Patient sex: M
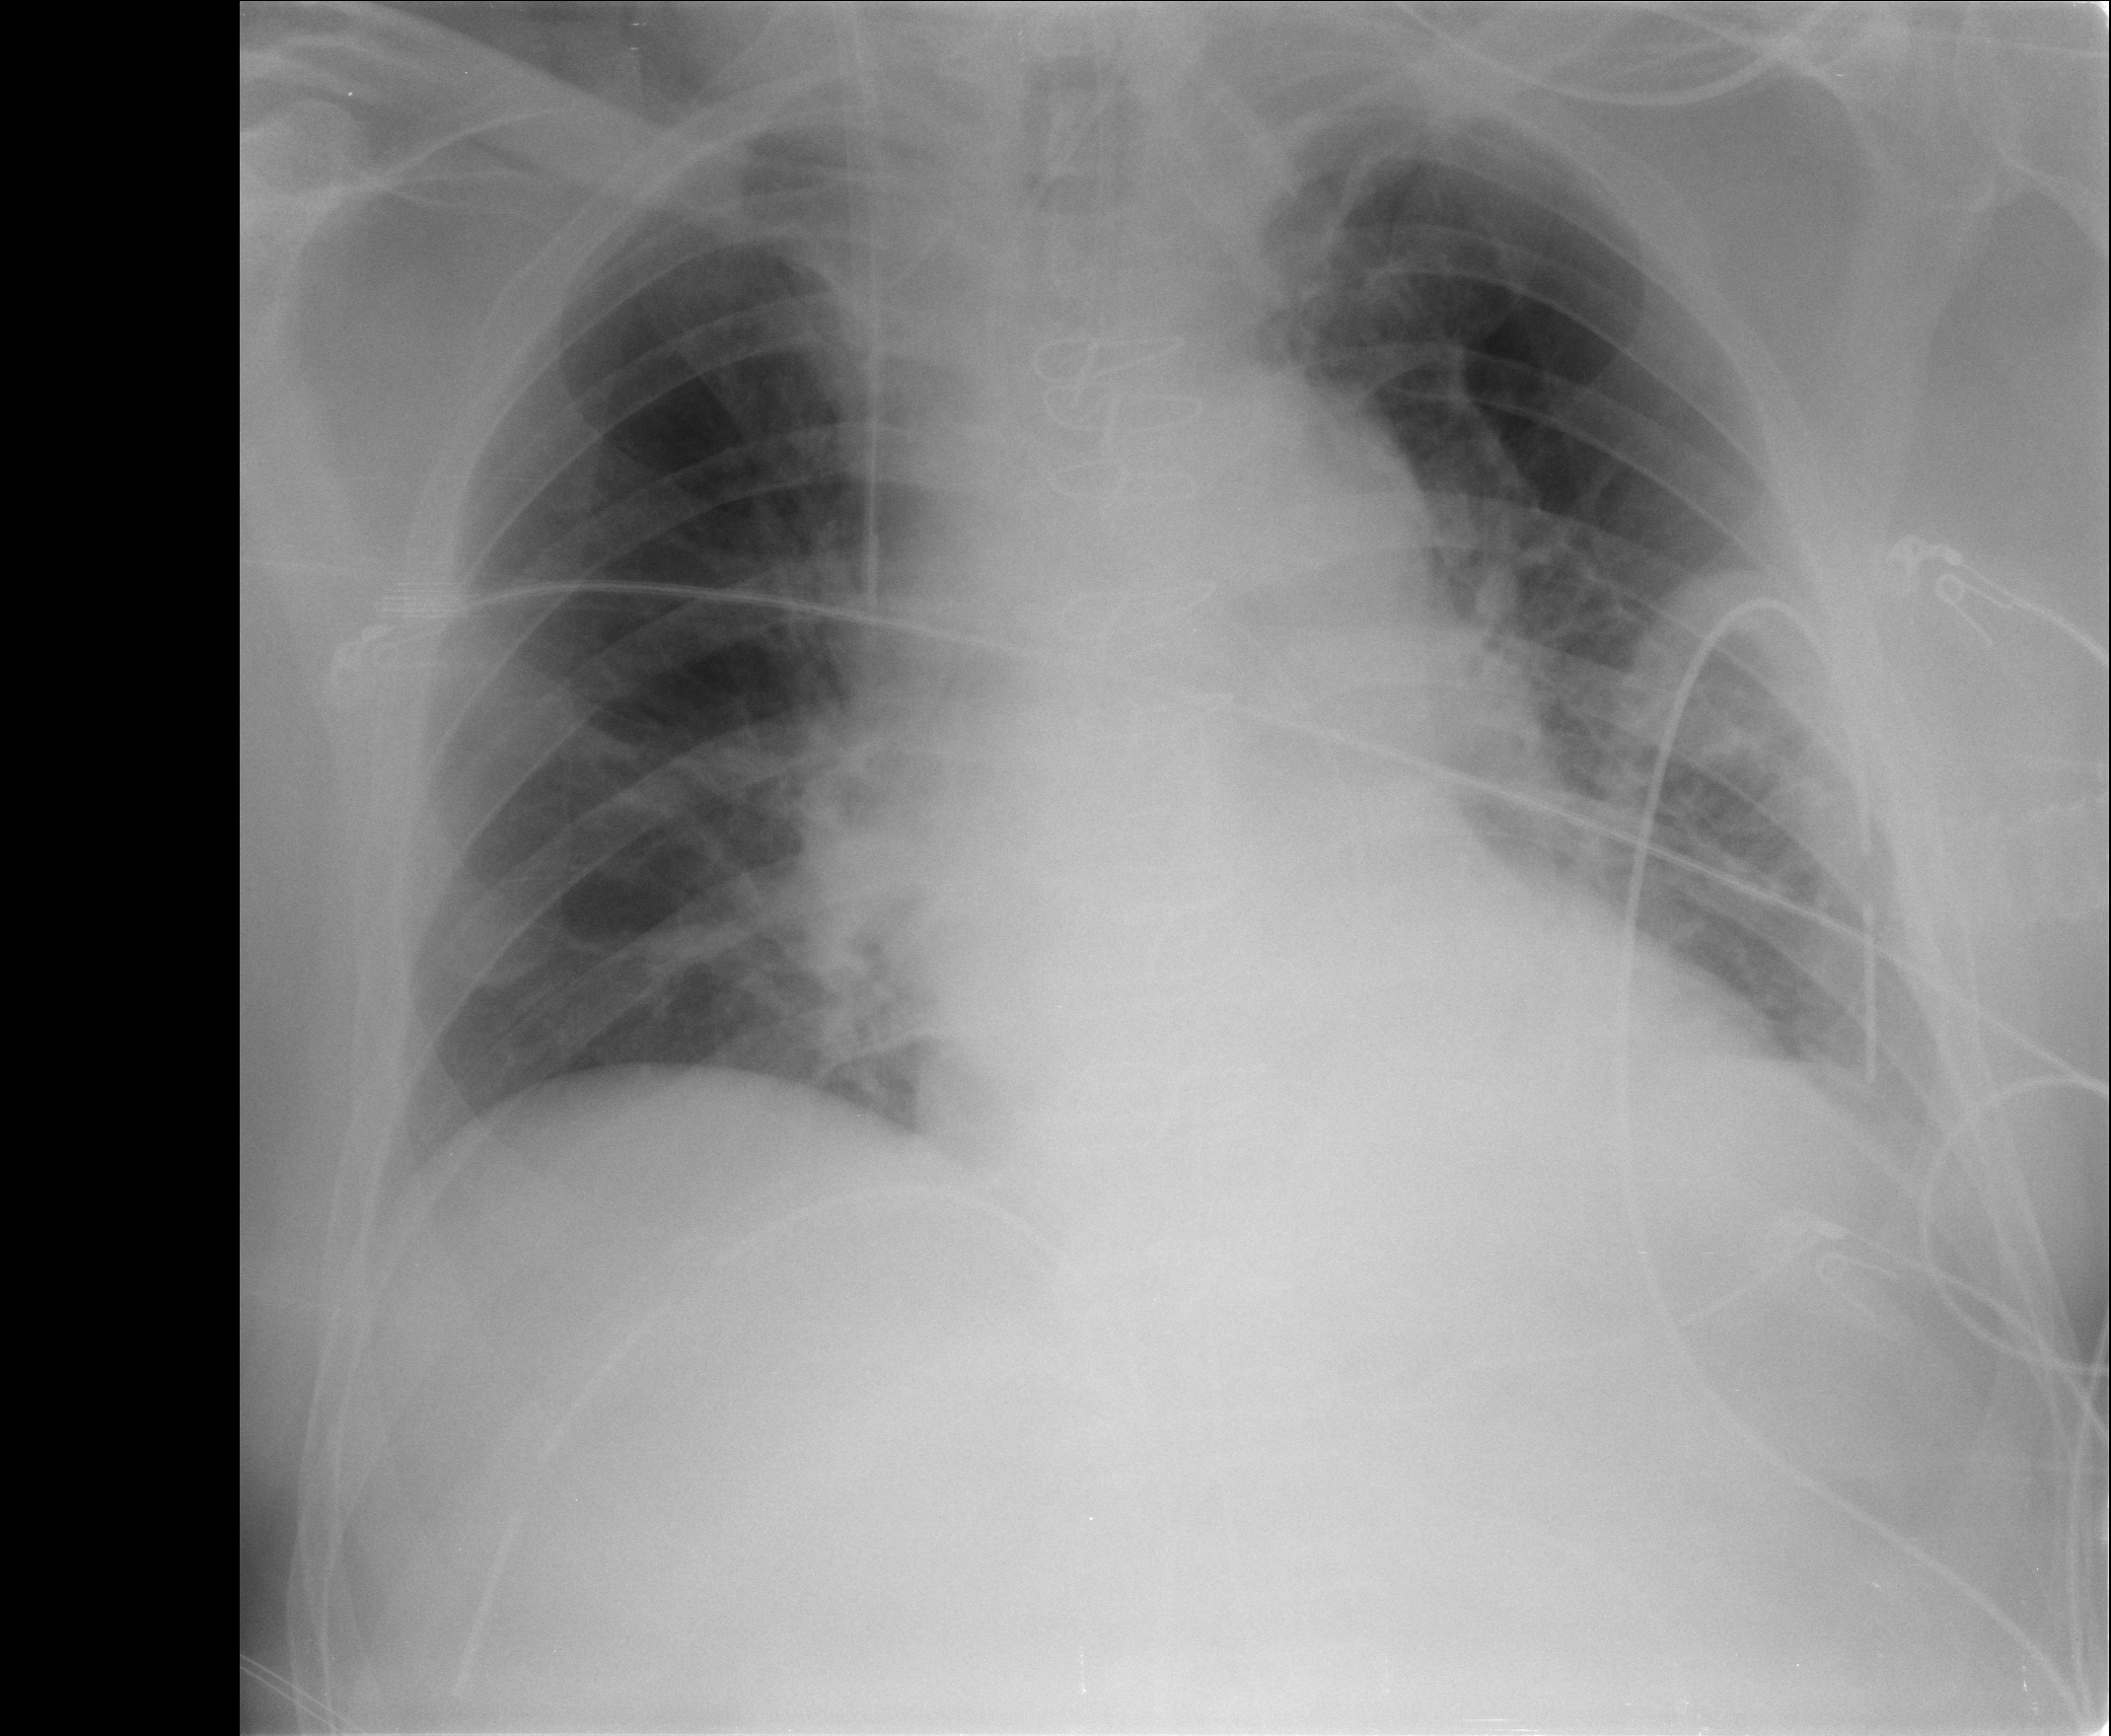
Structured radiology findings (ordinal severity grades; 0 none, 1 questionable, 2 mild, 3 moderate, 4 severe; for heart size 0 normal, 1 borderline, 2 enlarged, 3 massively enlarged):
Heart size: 2
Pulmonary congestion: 1
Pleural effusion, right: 0
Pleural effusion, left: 2
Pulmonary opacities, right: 0
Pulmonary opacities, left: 0
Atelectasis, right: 0
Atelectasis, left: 0